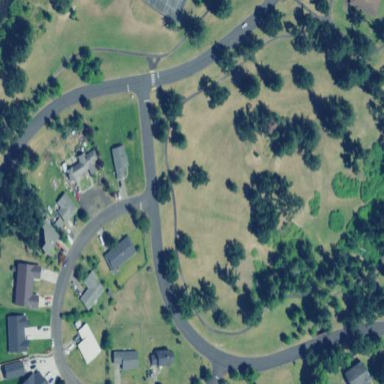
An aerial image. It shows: Disc golf pitch for leisure sports on the land.